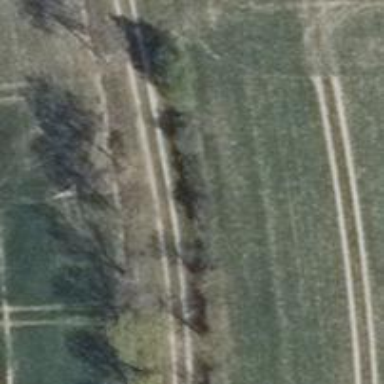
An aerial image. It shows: Row of trees in natural setting.